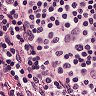
Metastatic tissue present: no